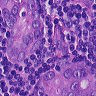
Metastatic tissue present: yes